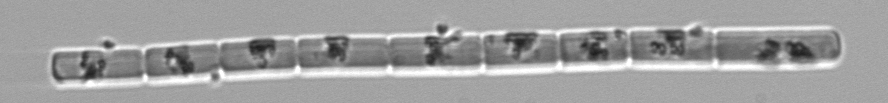
Label: Guinardia_delicatula